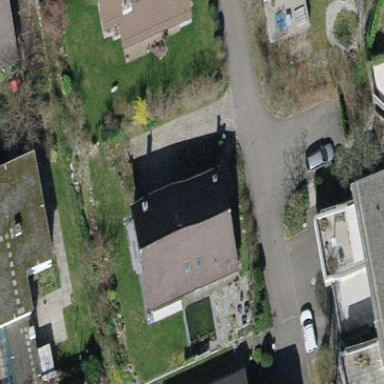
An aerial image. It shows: Detached building with gabled tile roof.